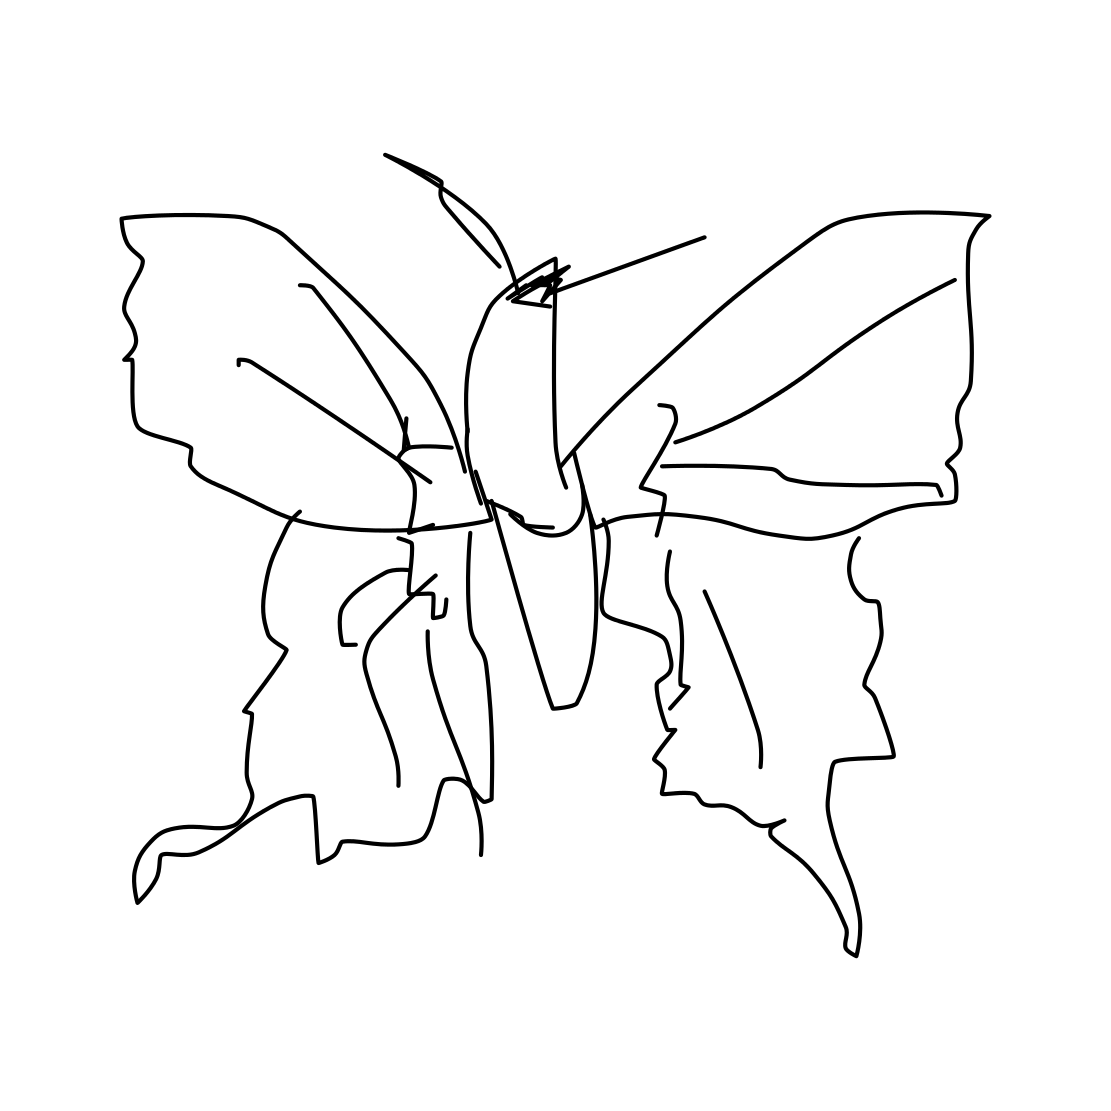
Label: butterfly